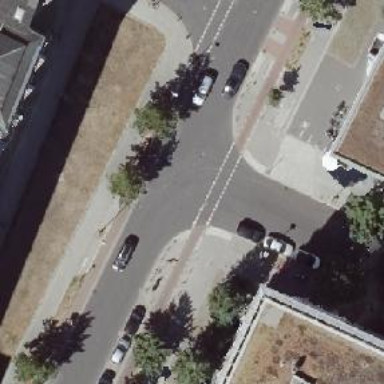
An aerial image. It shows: Unmarked crossing on the road.